Question: I have the following code:
'''
import java.io.PrintStream;
import java.io.UnsupportedEncodingException;
import java.util.Locale;
public final class ChineseCharacterDemo {
public static void main(String[] args) throws UnsupportedEncodingException {
Locale locale = new Locale("zh", "CN");
System.out.println(locale.getDisplayLanguage(Locale.SIMPLIFIED_CHINESE));
}
}
'''
And even after setting the character encoding of the Eclipse console to UTF-8, I get boxes, instead of the following:
'''
Zhong Wen
'''
What am I doing wrong?
---
## EDIT-
After changing the Eclipse console font to something capable of rendering Chinese characters, I get the following, incorrect, display:

But, when I copy/paste the text here, it correctly renders the Simplified Chinese text. Again, what's going on here? Actually, if you look at the rendered text in the console, it's the correct characters, but they're on their side!
---
## Resolution-
So, it turns out that I needed to do the following:
1. Change character encoding of Eclipse console to UTF-8
2. Change font to Arial Unicode MS (i.e. any font capable of rendering Chinese text)
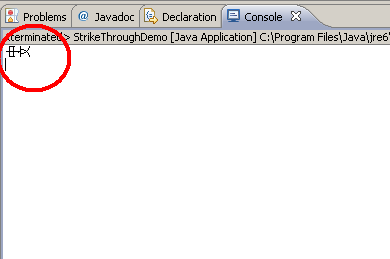
Answer: Change the font for the Console to one which actually contains the Chinese characters you need to see.